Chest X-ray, PA view. Patient: 54 years old, sex M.
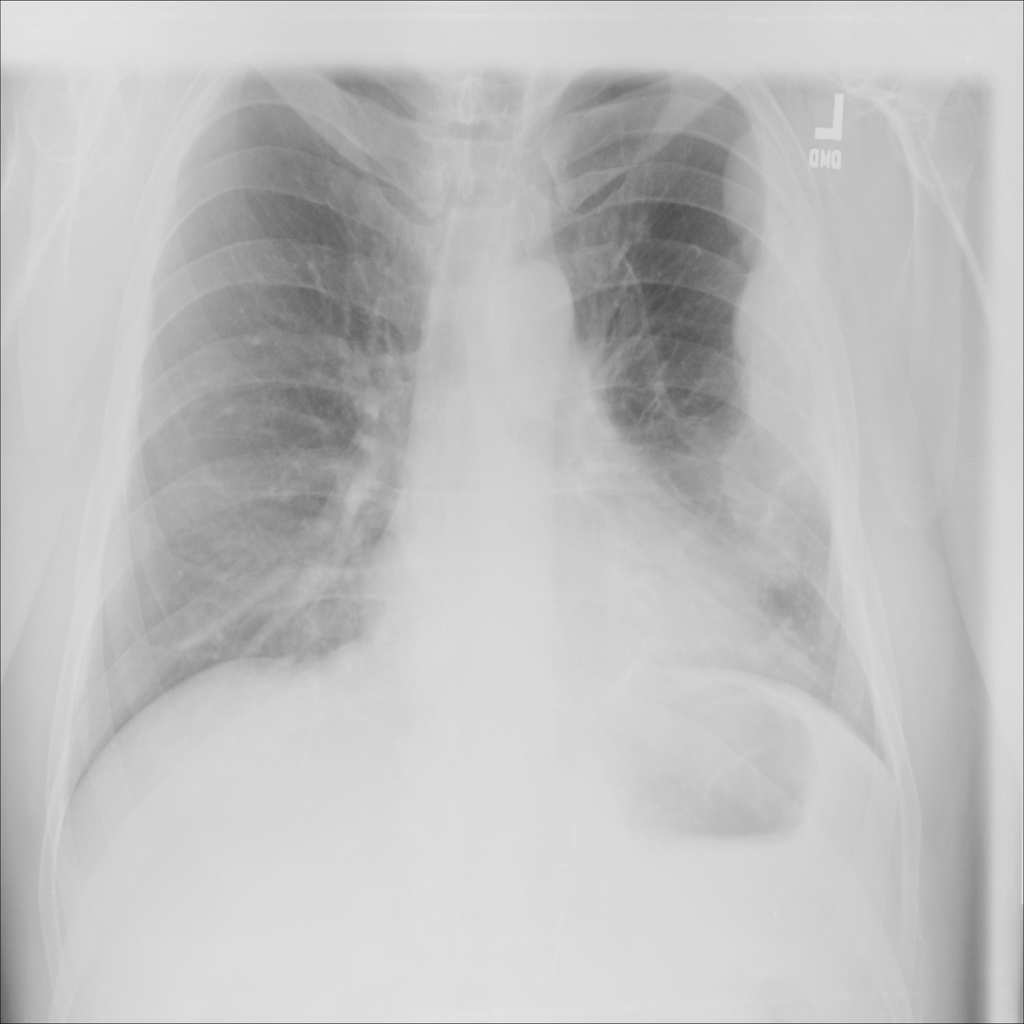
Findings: No Finding